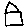
Label: house